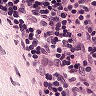
Metastatic tissue present: no